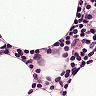
Metastatic tissue present: no